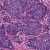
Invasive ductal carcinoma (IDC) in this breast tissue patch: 1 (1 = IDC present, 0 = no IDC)